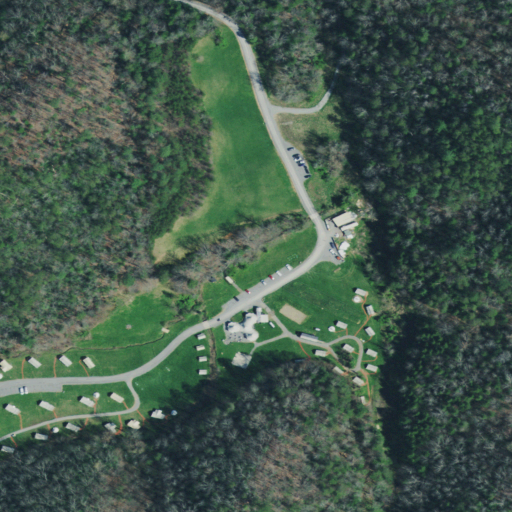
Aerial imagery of valley in Tennessee named Ownby Hollow containing mixed forest, pasture, evergreen forest, and deciduous forest